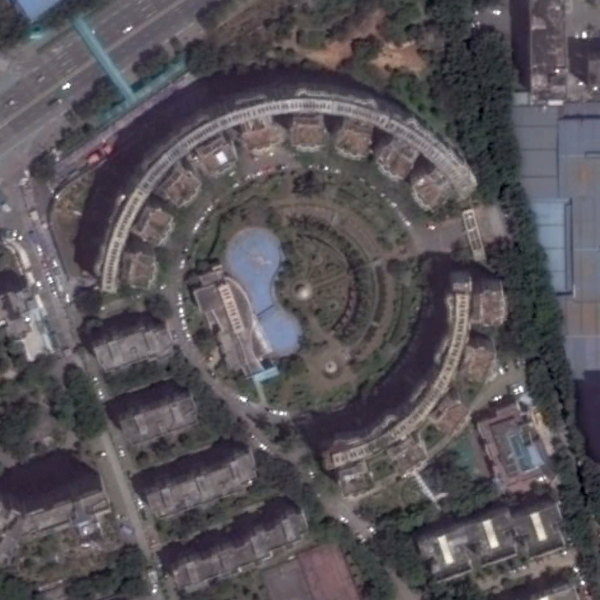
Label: Square